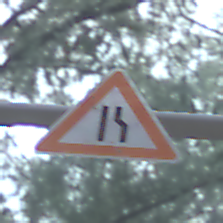
Verkehrszeichen: EinseitigVerengteFahrbahnRechts
Umgebung: Outdoor, Nature
Tageszeit: SunriseSunset
Wetter: NotSpecified
Licht: Natural
Jahreszeit: Autumn
Kontrast: MediumContrast